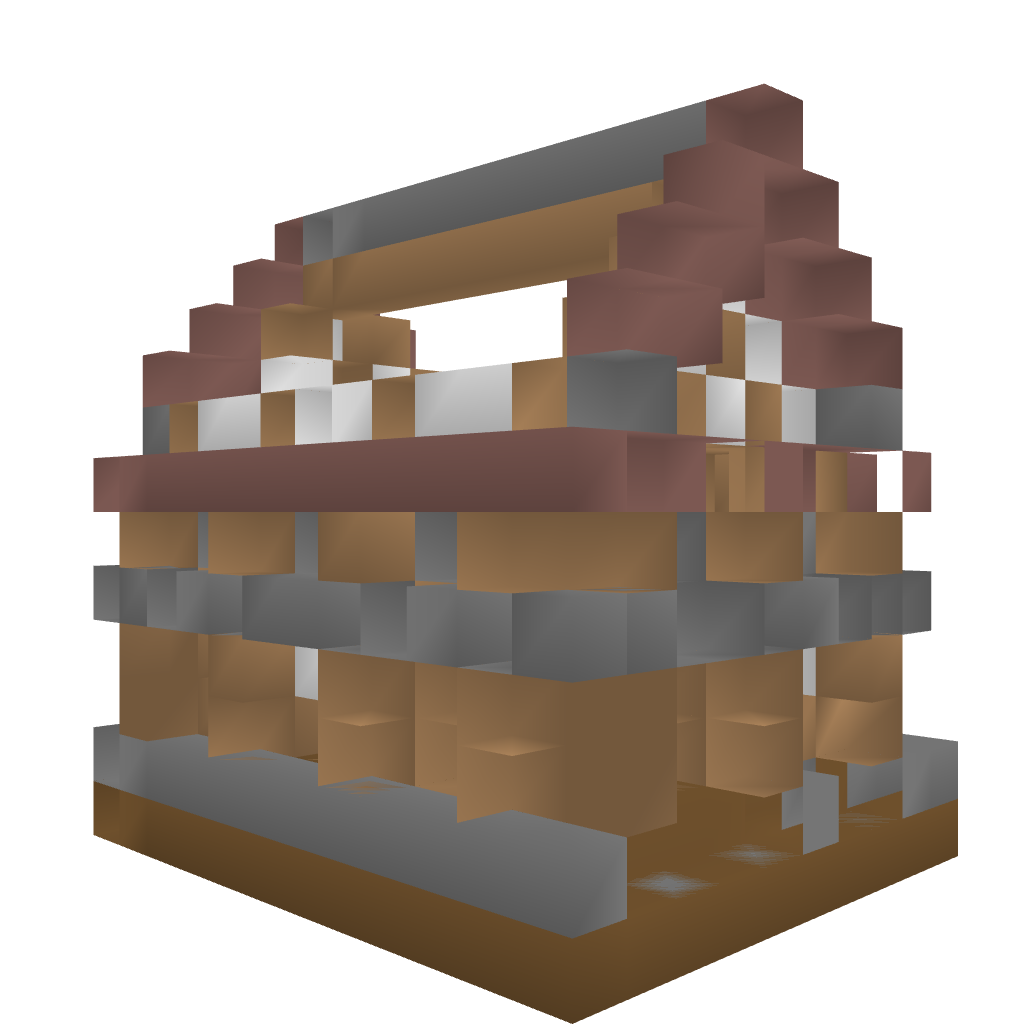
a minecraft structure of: Basic Survival House 1 bad low quality